Current action and preconditions to check: trajectory_clear

Your task: For each precondition in the list above, predict whether it will hold at this action.

Consider the current scene as observed from the mobile robot's camera, and analyze the predicted future states of all dynamic agents (e.g., people, animals, vehicles, or any moving entities) within the NEXT SECOND.

IMPORTANT: Only answer "very likely" if you are absolutely certain—based on strong, clear evidence—that a dynamic agent will violate the precondition in the predicted future state. Do NOT answer "very likely" for unlikely, ambiguous, or low-probability risks.

Ask yourself for each precondition: Is there a high probability, with clear and convincing evidence, that the predicted future states of any dynamic agent will interfere with the predicted future state of the currently executing action within the NEXT SECOND, causing that precondition to fail?

Assess the risk level based on these predictions. Use "likely" or "very likely" if motions create a clear risk of interference.

Use "neutral" or "improbable" if agents are nearby but their predicted paths are clearly diverging or non-conflicting.

Failure Risk Categories: "very improbable", "improbable", "neutral", "likely", "very likely"

Answer Format: Output ONLY the probability_of_failure value from these categories: "very improbable", "improbable", "neutral", "likely", "very likely"

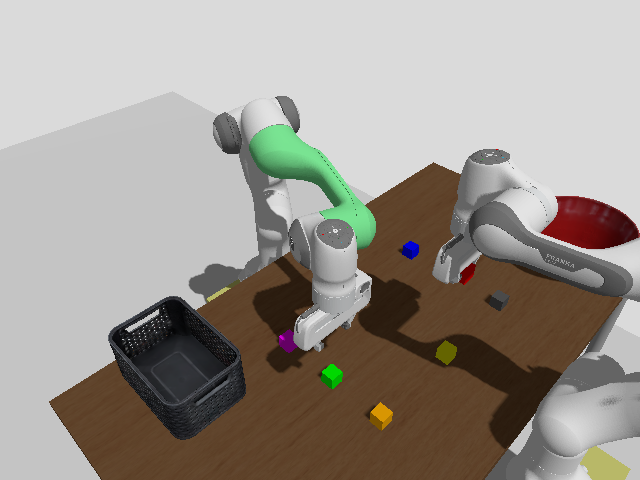

Answer: improbable